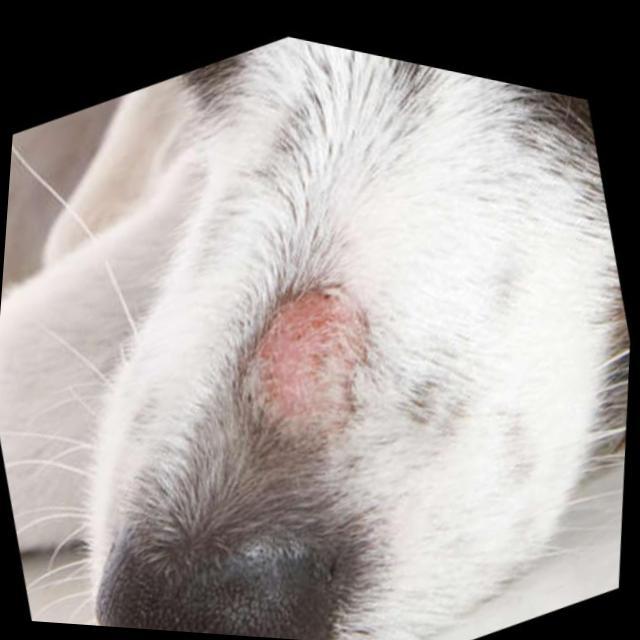
Canine ringworm (Dermatophytosis) — fungal infection caused by Microsporum or Trichophyton. Presents with circular alopecia, scaling, crusting, and broken hairs.